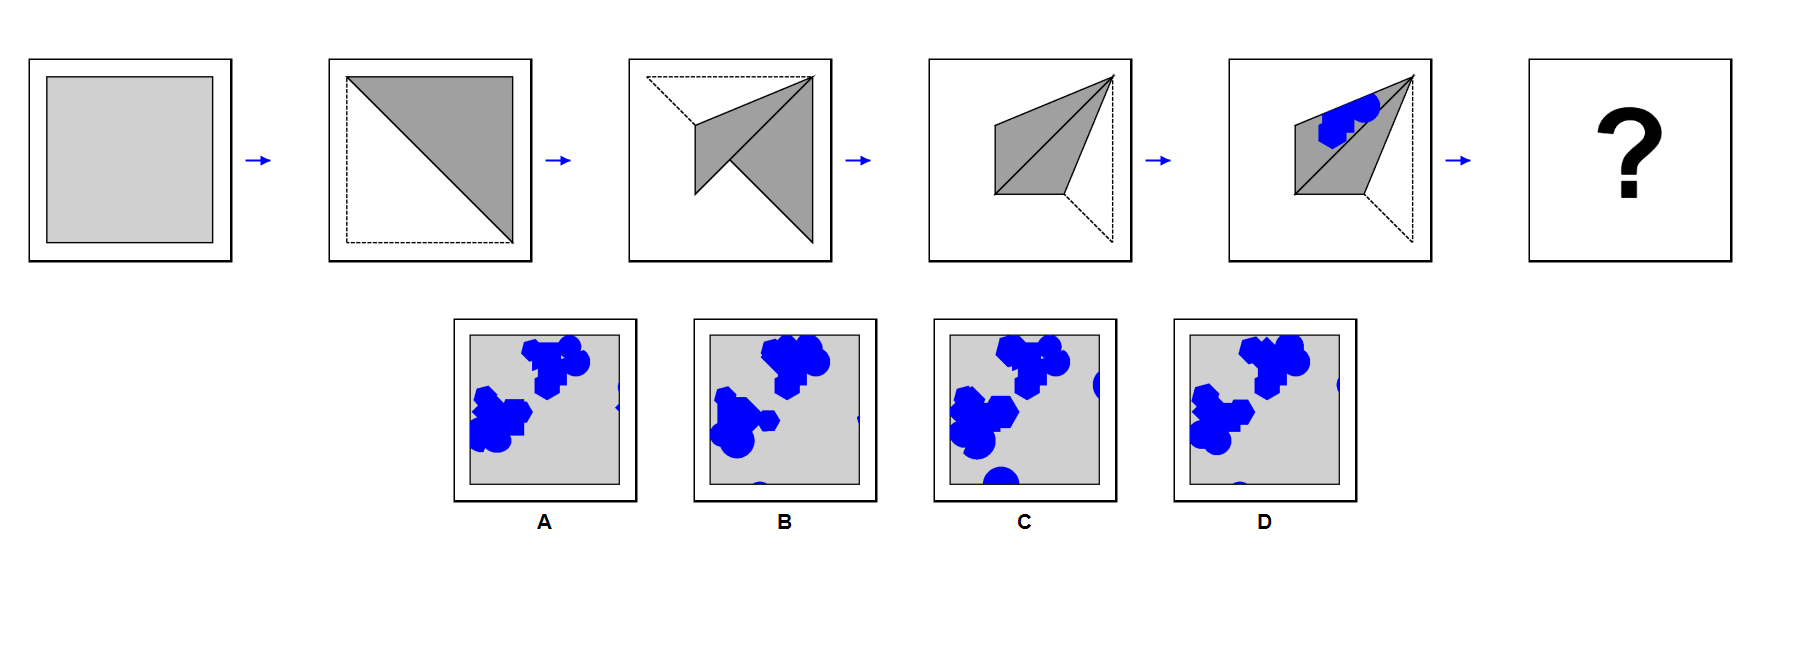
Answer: D